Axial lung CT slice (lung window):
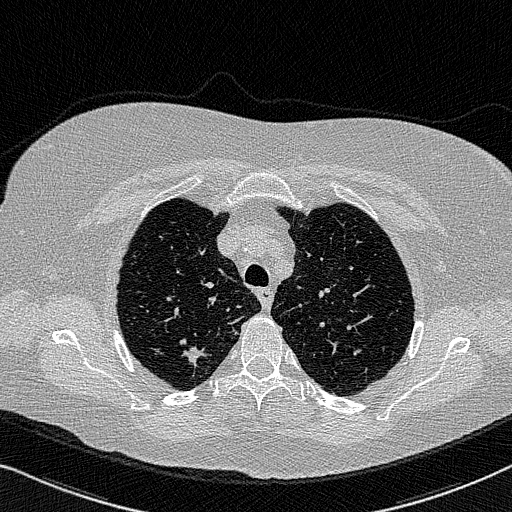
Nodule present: yes
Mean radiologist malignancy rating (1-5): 4.25